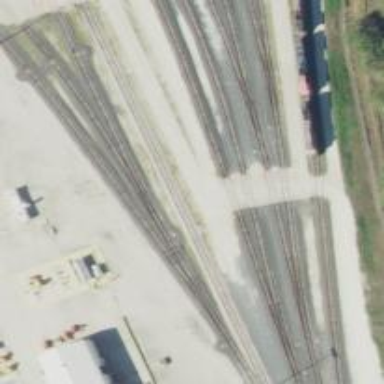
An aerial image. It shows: Railway siding with rails.